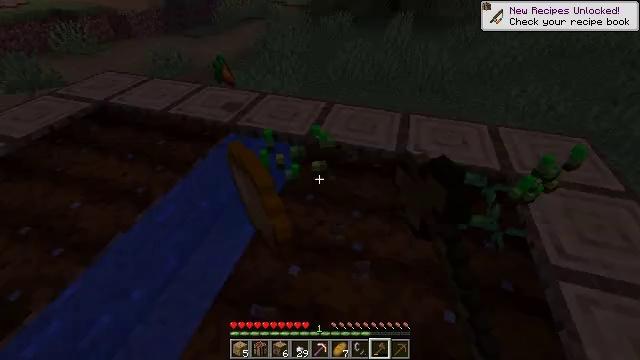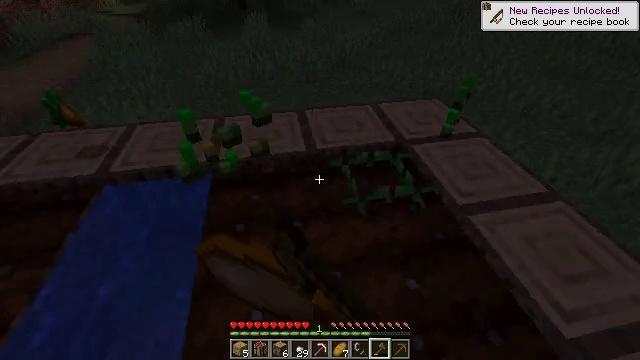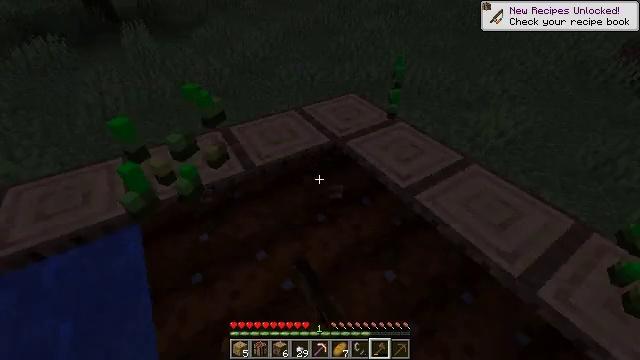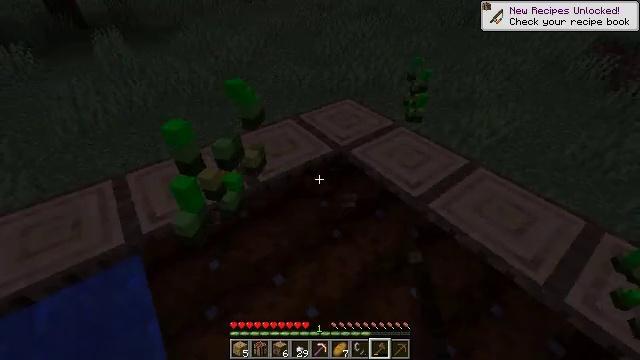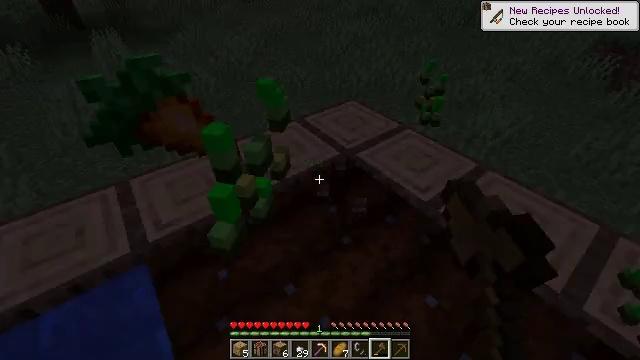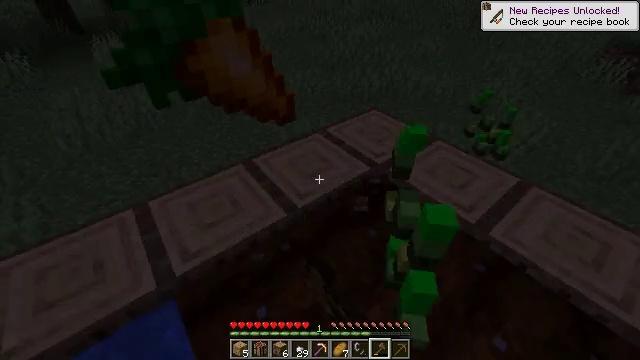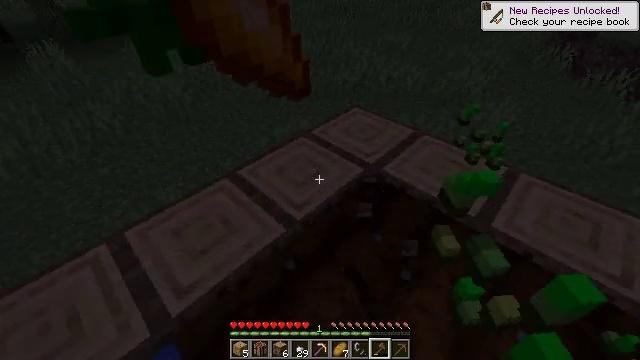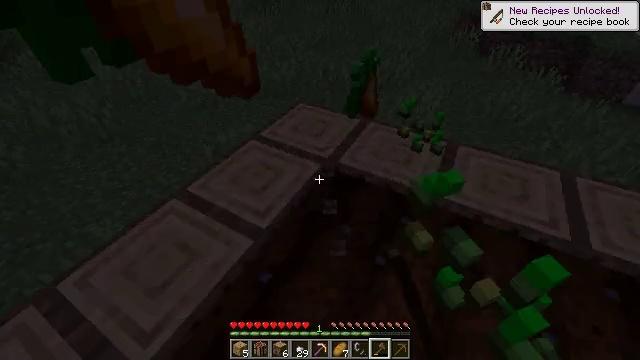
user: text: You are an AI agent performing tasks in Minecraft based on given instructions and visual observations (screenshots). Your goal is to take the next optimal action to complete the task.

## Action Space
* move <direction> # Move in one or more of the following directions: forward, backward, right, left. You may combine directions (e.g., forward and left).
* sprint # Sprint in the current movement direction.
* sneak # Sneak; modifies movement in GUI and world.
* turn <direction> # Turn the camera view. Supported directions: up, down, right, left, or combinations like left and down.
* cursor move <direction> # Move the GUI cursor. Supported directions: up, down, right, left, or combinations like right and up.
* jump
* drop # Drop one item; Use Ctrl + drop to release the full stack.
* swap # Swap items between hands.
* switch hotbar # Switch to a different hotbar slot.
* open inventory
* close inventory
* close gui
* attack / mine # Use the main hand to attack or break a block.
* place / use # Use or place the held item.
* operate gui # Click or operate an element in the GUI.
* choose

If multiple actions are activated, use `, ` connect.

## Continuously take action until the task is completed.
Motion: motion action
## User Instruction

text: Gather carrots from the field.
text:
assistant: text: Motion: move forward and move left, turn right, attack / mine
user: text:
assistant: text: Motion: move forward and move left, turn right, attack / mine
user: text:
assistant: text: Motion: move forward and move left, turn right, attack / mine
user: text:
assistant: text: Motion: move forward and move left, attack / mine
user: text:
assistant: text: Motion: move forward and move left, attack / mine
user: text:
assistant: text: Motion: move forward and move left, turn right, attack / mine
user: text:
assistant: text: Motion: move forward and move left, turn right and down, attack / mine
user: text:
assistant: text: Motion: attack / mine